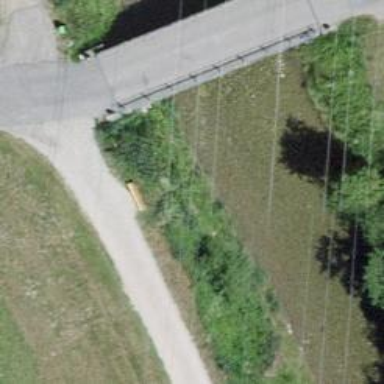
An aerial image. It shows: Bench for seating.